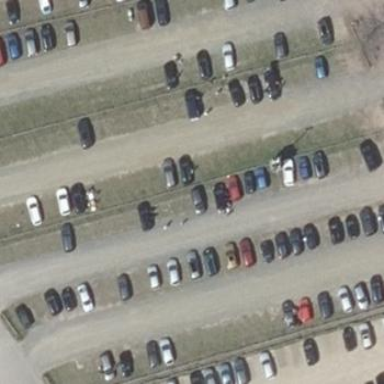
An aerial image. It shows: Parking area with compacted surface.